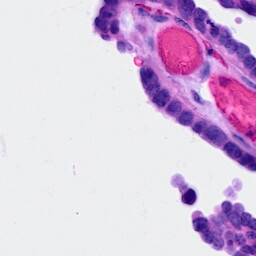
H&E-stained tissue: Ovarian